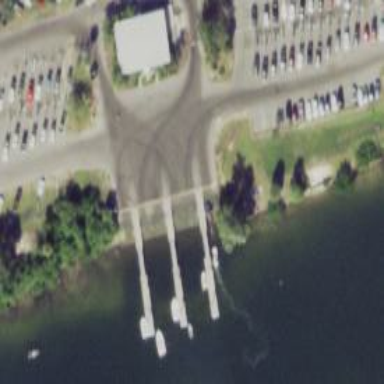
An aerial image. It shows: Slipway on service road for leisure land activities.